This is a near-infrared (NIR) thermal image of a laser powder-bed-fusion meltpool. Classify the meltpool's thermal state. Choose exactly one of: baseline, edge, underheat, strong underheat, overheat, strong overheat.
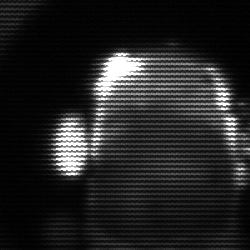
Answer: baseline